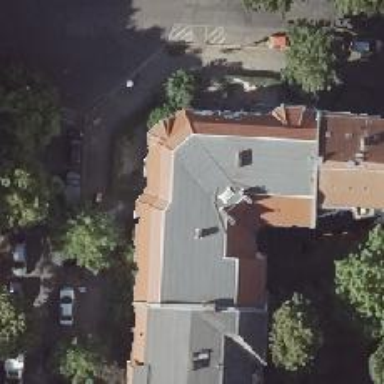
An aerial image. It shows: Kindergarten.